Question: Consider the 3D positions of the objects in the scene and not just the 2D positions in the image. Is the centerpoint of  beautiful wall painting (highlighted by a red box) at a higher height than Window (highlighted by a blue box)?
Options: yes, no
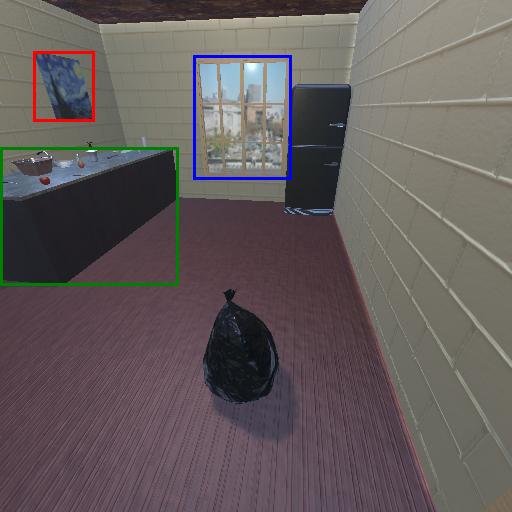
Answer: yes